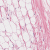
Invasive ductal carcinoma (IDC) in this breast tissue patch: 0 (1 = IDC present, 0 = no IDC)